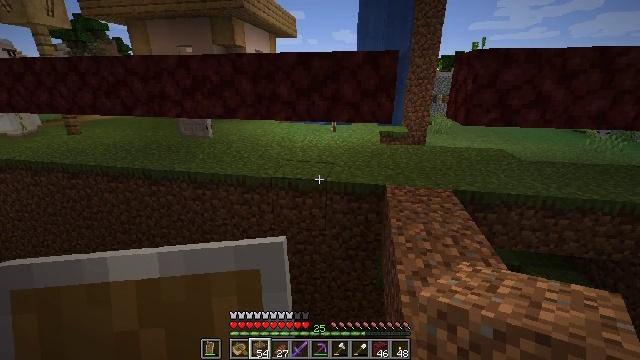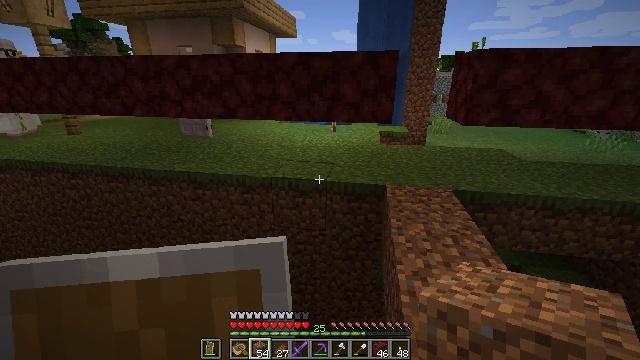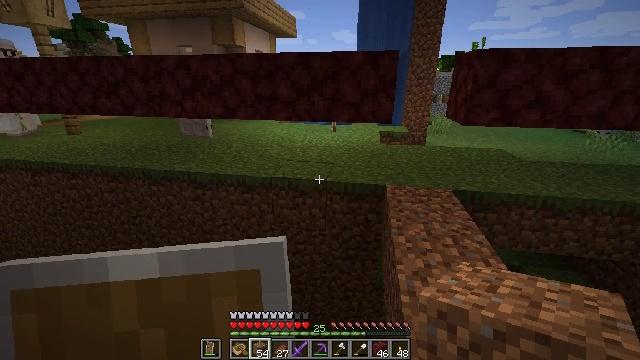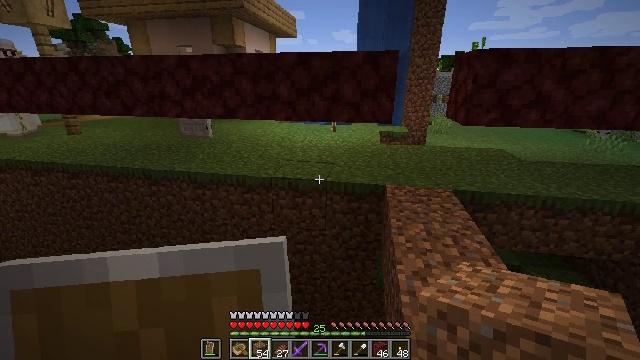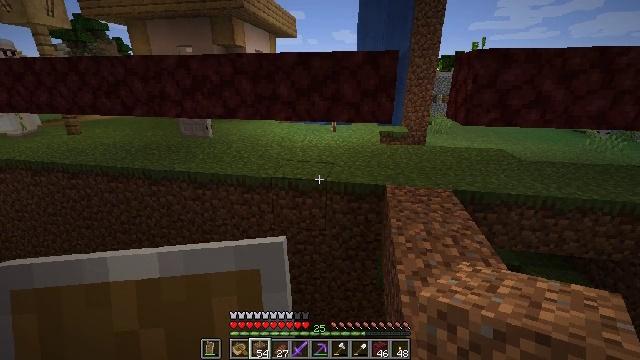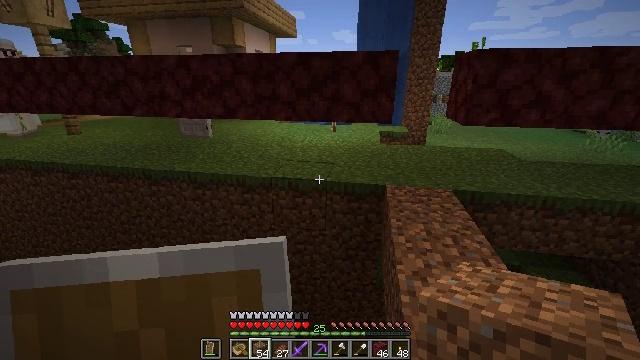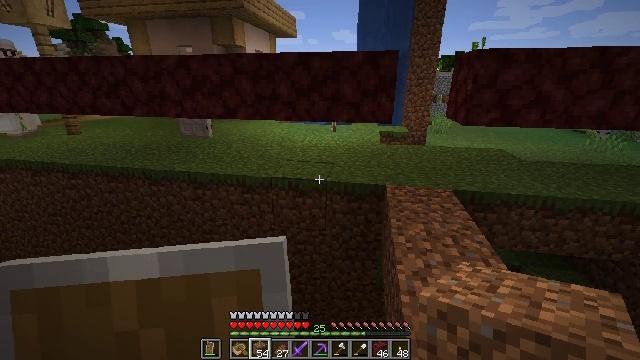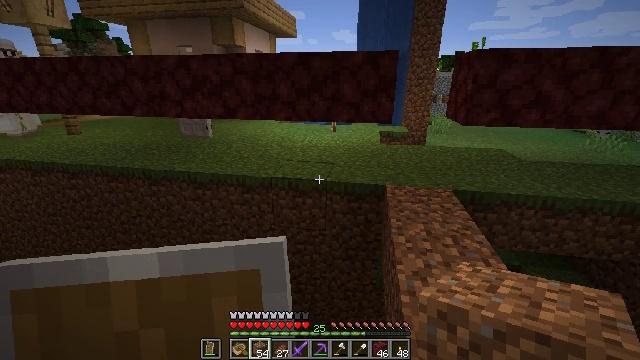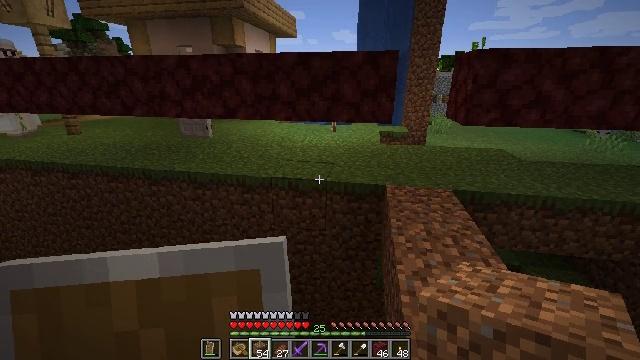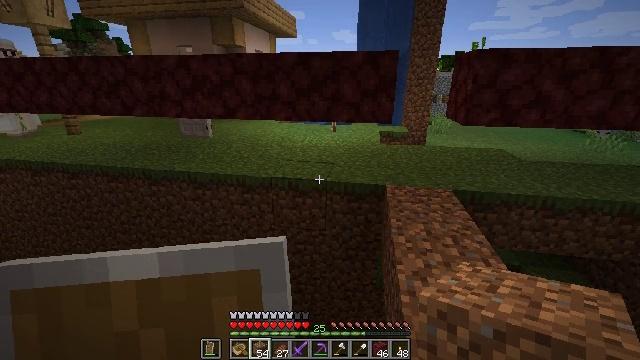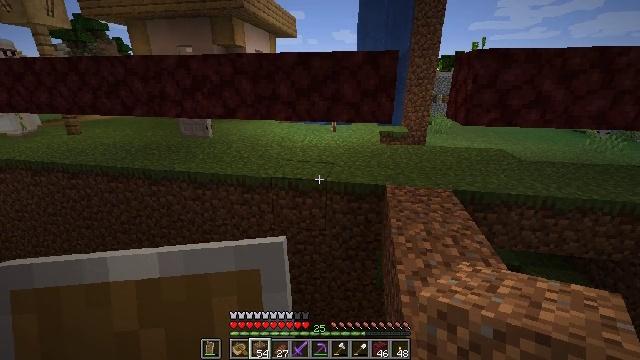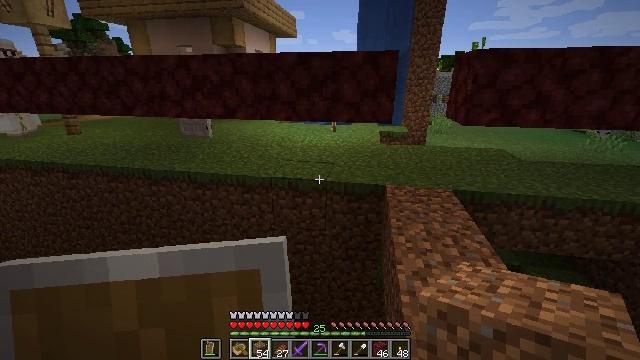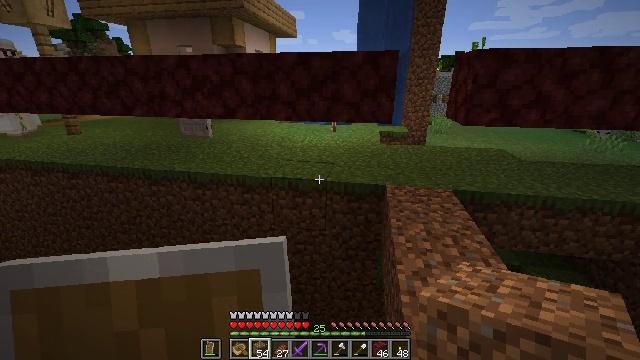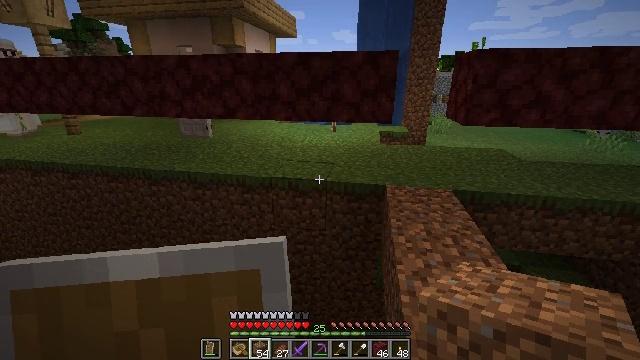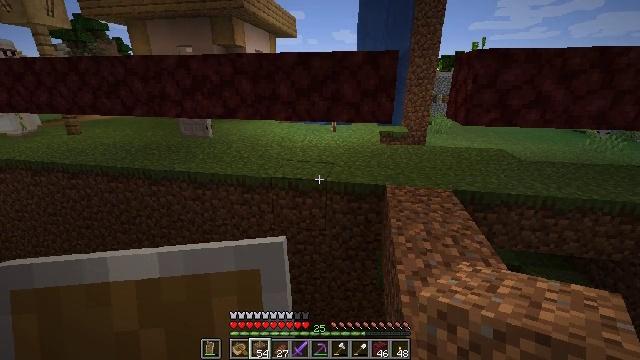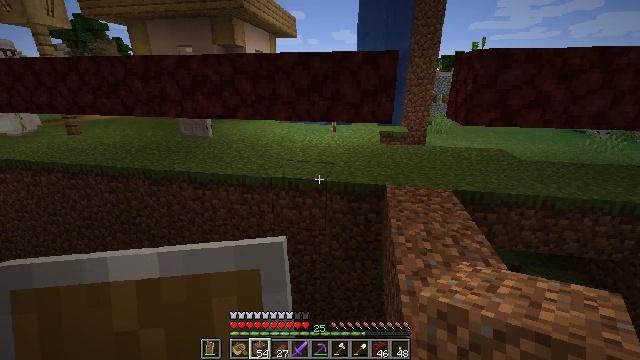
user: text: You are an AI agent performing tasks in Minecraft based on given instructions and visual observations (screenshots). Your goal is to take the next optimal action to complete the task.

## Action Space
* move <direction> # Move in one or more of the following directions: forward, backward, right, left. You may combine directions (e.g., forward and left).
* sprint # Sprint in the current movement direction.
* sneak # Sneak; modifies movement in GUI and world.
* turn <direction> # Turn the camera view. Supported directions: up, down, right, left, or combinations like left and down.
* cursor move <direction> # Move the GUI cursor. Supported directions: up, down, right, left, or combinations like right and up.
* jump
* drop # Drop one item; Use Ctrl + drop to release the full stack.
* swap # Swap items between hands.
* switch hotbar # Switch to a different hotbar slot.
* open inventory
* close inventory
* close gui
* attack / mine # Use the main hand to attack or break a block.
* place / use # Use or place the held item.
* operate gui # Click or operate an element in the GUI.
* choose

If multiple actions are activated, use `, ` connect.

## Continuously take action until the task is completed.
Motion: motion action
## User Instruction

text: Collect the andesite slab for building.
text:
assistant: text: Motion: no_op
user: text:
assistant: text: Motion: no_op
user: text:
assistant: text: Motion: no_op
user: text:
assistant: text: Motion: no_op
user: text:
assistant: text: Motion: no_op
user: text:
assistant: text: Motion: no_op
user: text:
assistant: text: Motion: no_op
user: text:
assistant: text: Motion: no_op
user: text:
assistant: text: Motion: no_op
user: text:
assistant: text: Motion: no_op
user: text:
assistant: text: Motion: no_op
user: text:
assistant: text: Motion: no_op
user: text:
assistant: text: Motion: no_op
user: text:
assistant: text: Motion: no_op
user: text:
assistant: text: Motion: no_op
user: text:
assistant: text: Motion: no_op
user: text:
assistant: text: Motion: no_op
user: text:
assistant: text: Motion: no_op
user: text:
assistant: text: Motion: no_op
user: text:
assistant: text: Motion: no_op
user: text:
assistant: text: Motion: no_op
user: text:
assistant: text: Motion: no_op
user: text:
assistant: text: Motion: no_op
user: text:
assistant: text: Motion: no_op
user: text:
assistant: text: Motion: no_op
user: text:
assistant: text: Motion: no_op
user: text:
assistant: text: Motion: no_op
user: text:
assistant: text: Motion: no_op
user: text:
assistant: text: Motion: no_op
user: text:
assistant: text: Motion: no_op